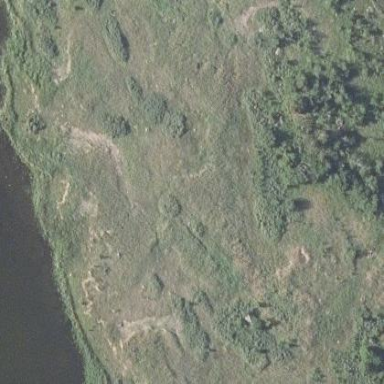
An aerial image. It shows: Forest area.